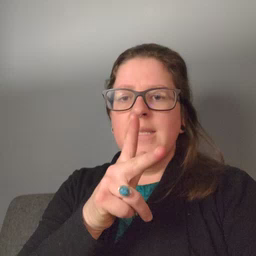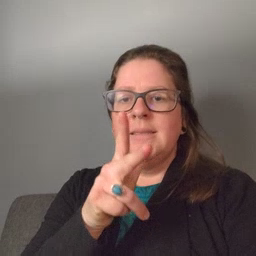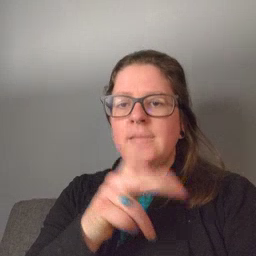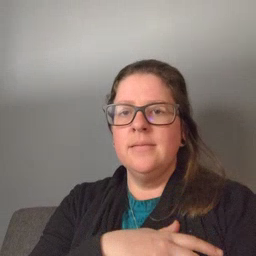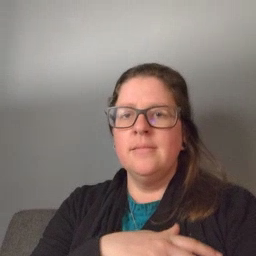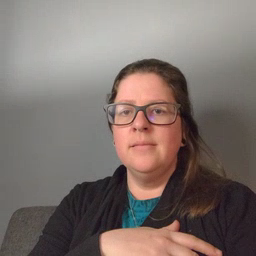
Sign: hen